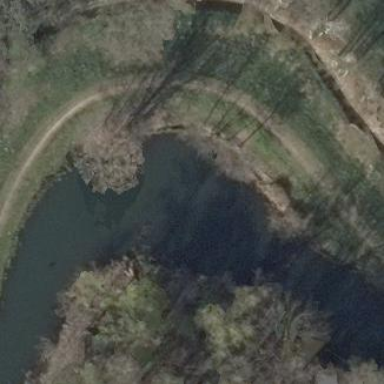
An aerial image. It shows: Natural oxbow water feature.